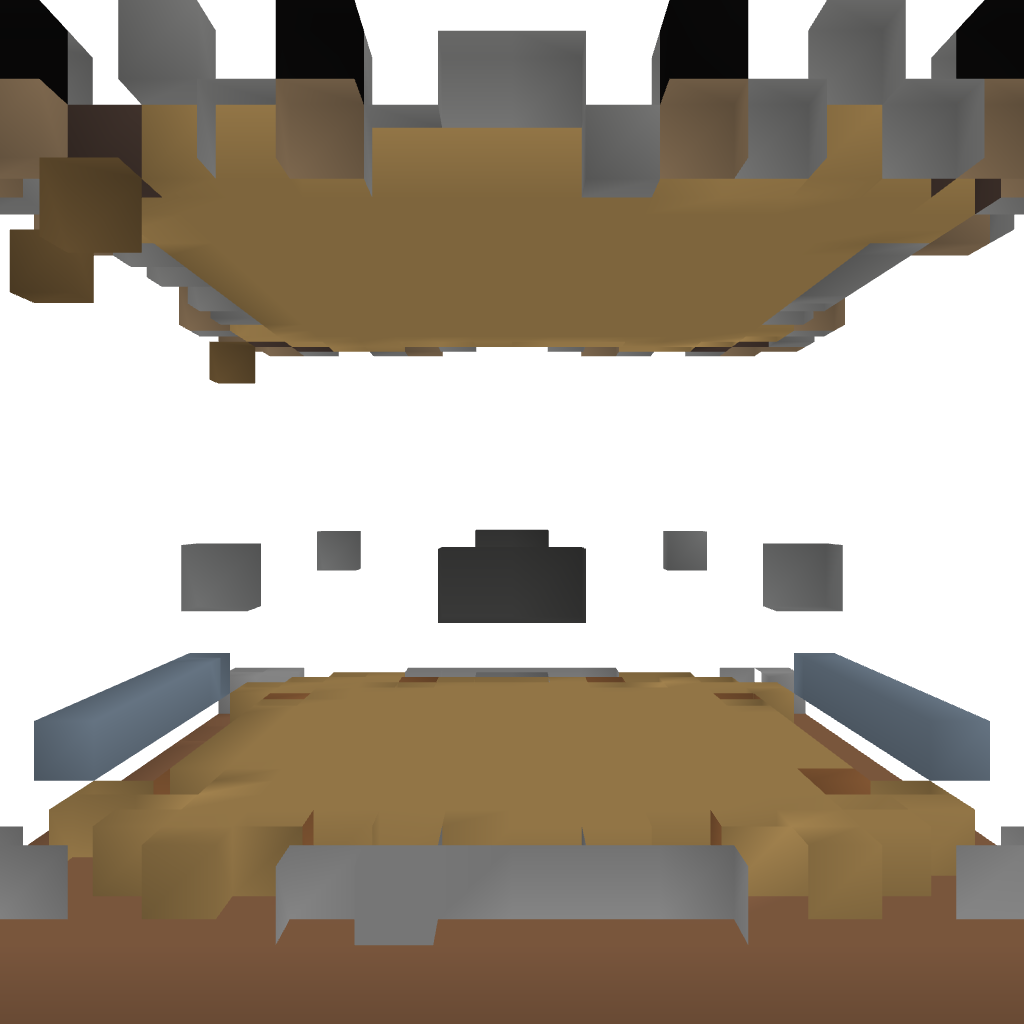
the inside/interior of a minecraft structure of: Gatehouse